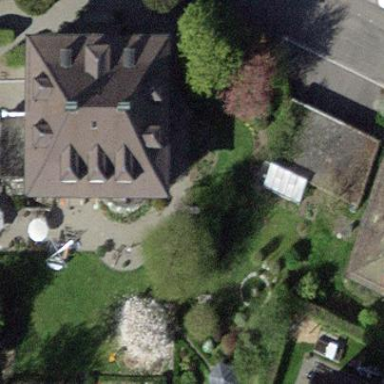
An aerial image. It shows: Building with hipped roof.